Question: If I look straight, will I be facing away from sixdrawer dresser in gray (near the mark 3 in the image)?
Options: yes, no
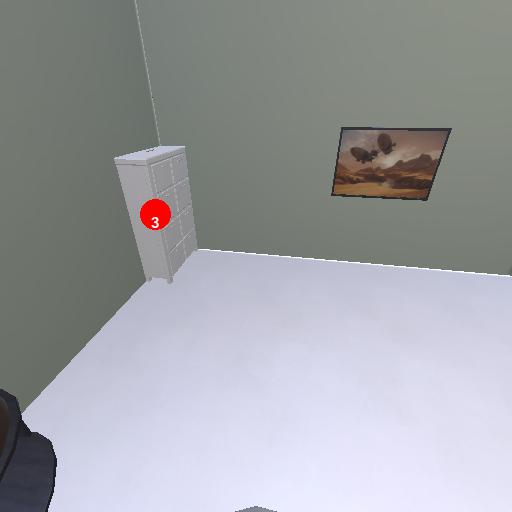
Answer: yes